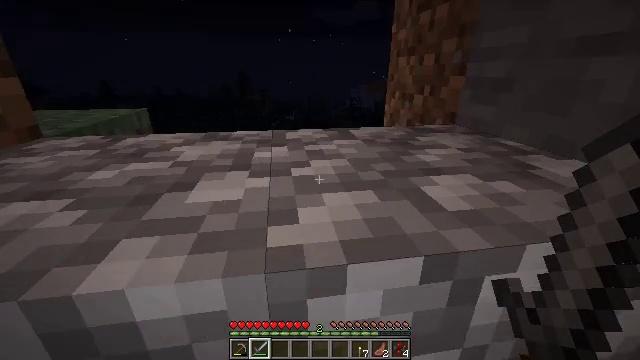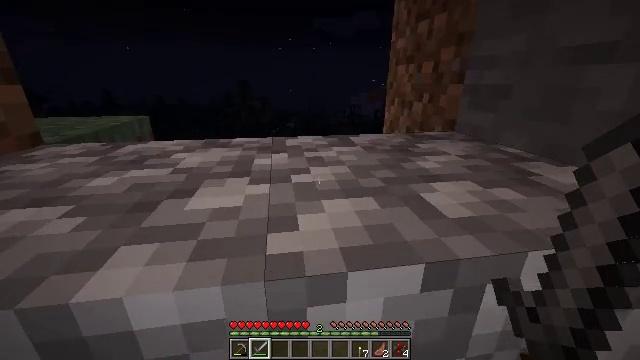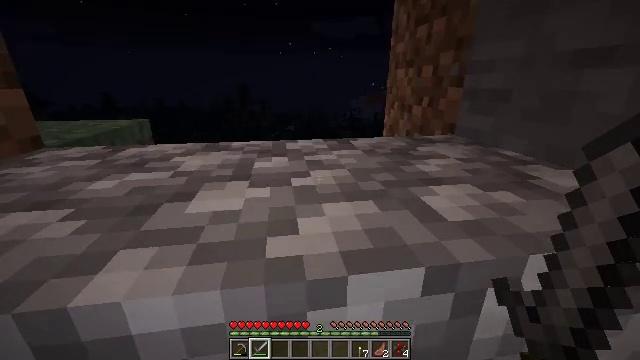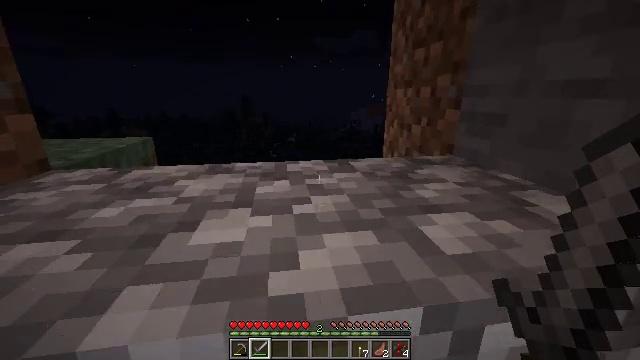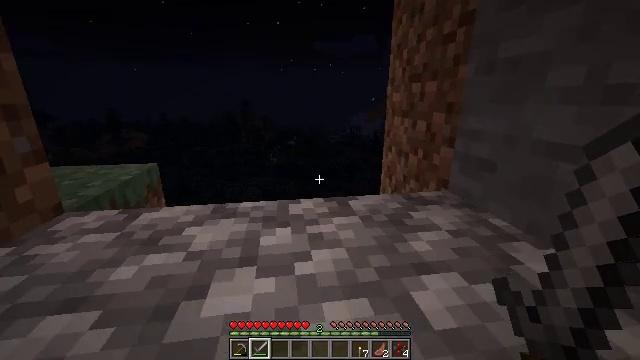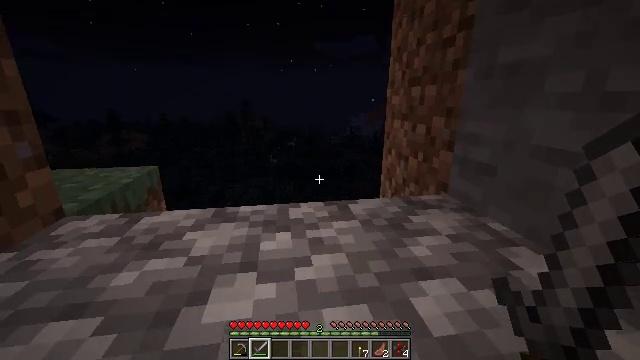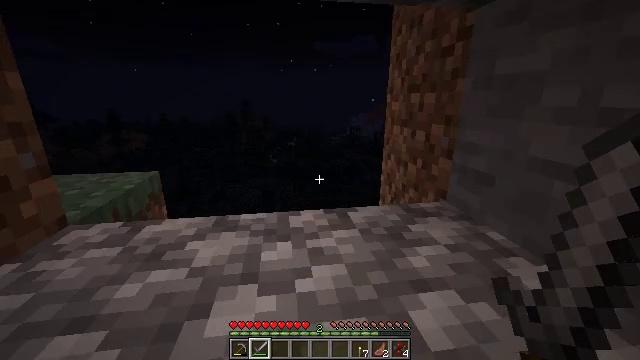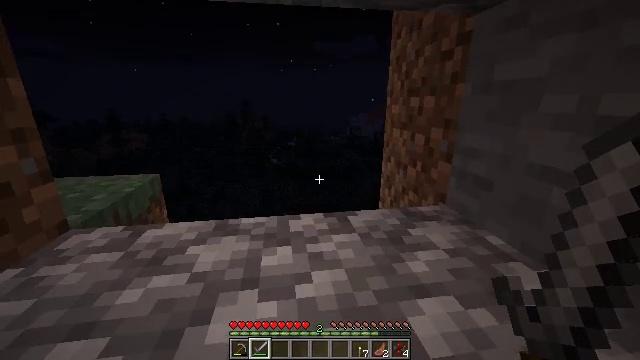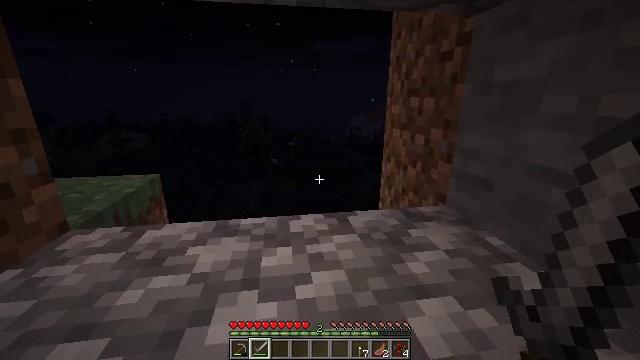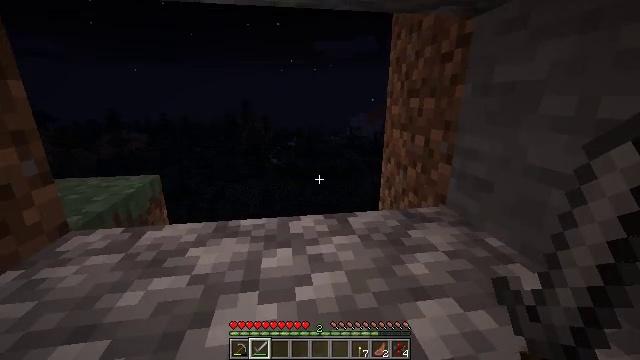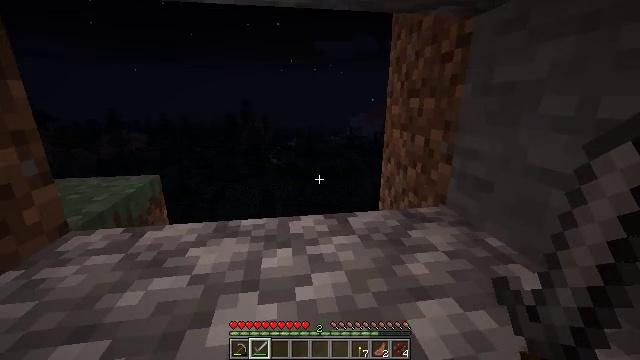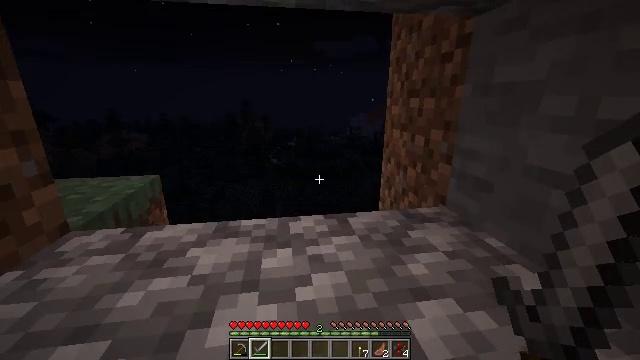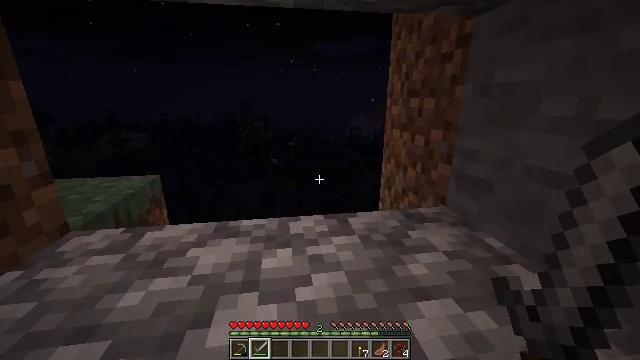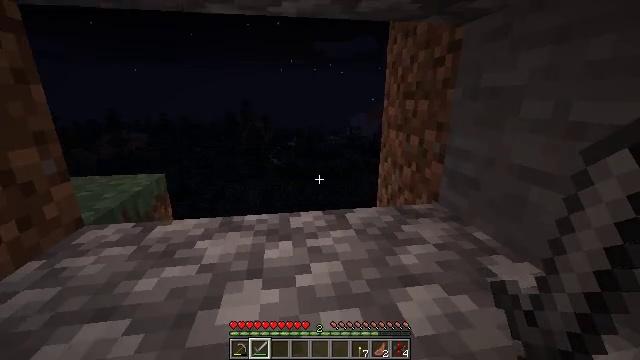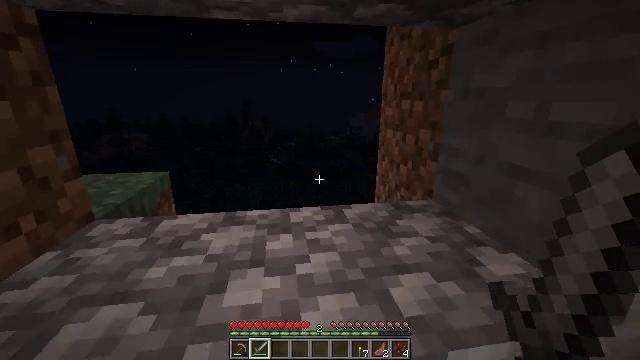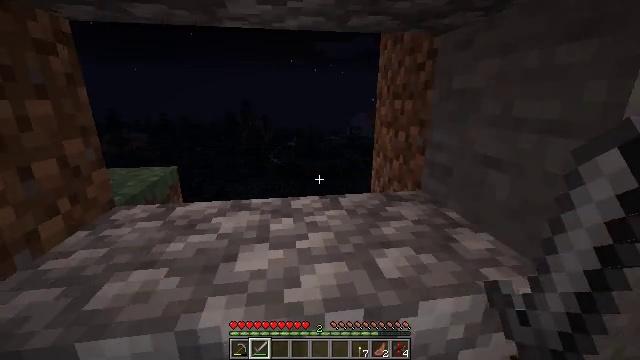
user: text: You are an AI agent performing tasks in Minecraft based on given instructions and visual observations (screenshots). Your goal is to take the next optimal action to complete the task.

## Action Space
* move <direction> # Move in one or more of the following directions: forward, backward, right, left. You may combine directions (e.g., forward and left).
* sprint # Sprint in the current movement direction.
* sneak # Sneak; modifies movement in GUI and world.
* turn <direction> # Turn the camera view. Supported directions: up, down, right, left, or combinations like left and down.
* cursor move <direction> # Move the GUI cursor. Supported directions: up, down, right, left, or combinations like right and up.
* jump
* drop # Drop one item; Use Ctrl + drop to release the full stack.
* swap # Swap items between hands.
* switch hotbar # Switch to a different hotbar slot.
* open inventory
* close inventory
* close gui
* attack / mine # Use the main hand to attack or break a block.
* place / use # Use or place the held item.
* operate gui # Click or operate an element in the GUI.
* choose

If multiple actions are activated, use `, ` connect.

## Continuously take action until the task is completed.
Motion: motion action
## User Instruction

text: Combine cobblestone in the crafting table to get a cobblestone slab.
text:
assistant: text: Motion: sneak, turn up
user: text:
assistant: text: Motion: no_op
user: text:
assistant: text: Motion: turn up
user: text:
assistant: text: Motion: no_op
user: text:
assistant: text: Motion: no_op
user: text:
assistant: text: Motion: no_op
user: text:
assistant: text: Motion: no_op
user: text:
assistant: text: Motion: no_op
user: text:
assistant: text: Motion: no_op
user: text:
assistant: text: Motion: no_op
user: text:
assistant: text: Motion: no_op
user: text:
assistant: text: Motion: no_op
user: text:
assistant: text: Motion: move back
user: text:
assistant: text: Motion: move back
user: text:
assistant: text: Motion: move back
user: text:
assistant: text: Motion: move back
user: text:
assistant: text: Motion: move back, turn up
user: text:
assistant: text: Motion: move back, turn left and up
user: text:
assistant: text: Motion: move back, turn left and up
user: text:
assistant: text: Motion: move back, turn up
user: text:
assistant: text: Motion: move back, turn right and up
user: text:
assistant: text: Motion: move back, turn right
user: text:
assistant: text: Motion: move back, turn right
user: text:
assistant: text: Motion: move back
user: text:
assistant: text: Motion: move back, turn right
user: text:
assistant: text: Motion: move back
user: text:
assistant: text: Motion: no_op
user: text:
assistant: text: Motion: no_op
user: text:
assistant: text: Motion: no_op
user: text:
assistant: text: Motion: no_op